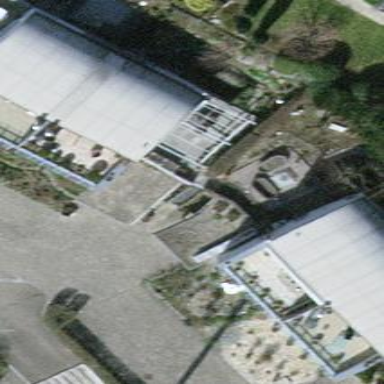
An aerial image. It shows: Terrace building.